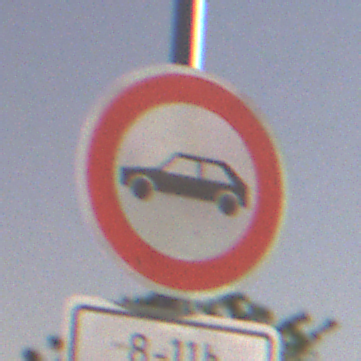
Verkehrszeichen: VerbotPersonenkraftwagen
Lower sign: ZeitangabenOhneBeschraenkungAufWochentage2
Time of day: Night
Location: Outdoor (Nature)
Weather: Clear
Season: NotSpecified
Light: Natural